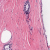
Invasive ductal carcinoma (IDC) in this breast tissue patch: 0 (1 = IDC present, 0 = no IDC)